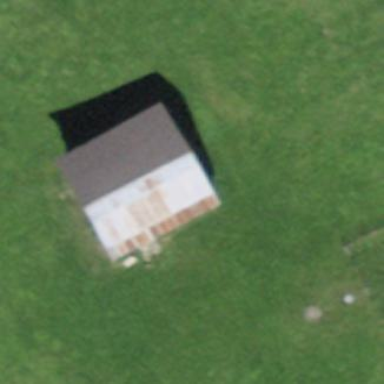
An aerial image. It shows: Rural barn.